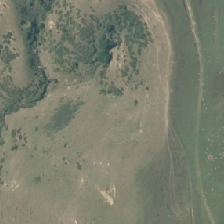
Land cover: high_producing_grassland